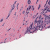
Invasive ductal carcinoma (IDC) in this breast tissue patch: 1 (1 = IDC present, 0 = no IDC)